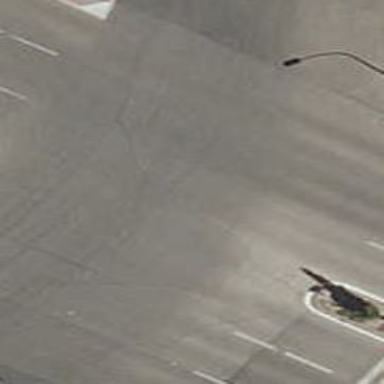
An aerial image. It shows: Road with traffic signals.